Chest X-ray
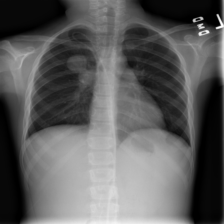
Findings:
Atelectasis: negative
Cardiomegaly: negative
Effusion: negative
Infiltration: negative
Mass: positive
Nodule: negative
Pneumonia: negative
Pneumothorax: negative
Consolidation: negative
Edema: negative
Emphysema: negative
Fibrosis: negative
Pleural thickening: negative
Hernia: negative